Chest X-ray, PA view. Patient: 68 years old, sex F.
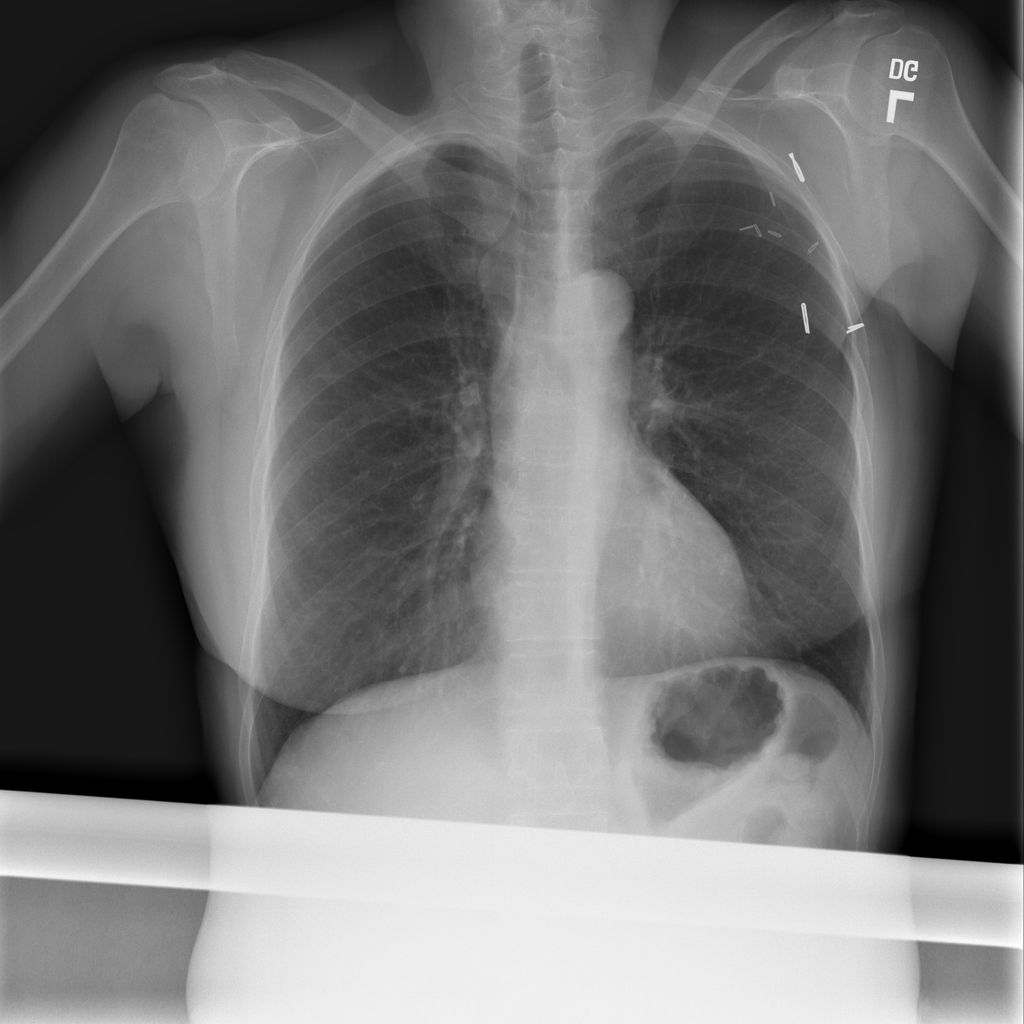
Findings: No Finding